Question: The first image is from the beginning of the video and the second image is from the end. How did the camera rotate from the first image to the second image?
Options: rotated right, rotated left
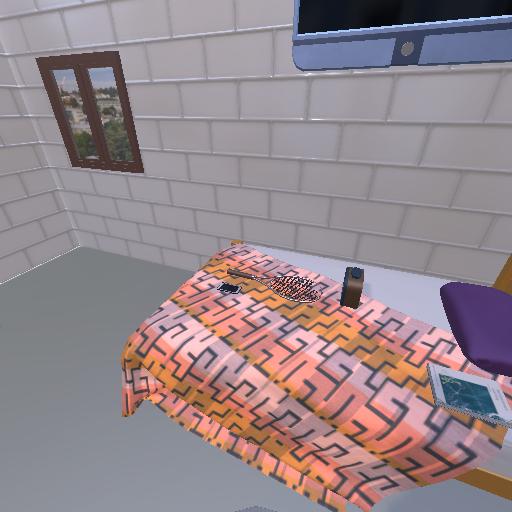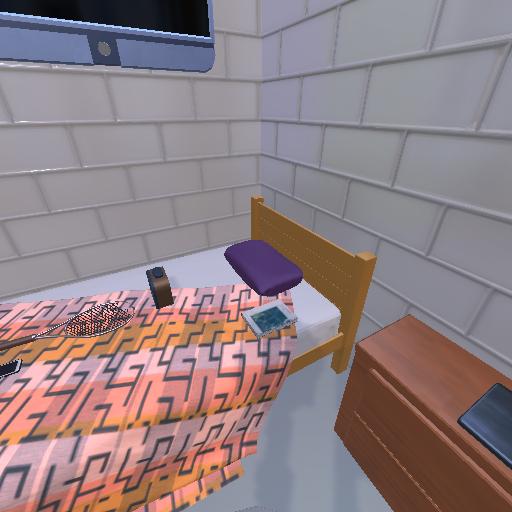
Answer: rotated right